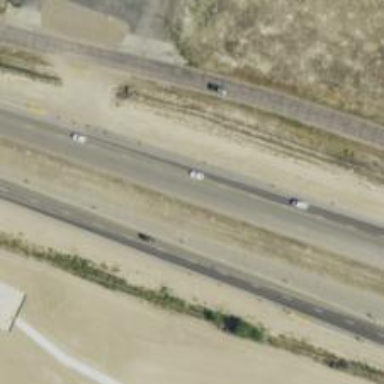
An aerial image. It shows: Asphalt highway with grade1 tracktype. It is expressway.